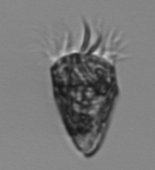
Label: Strombidium_morphotype2